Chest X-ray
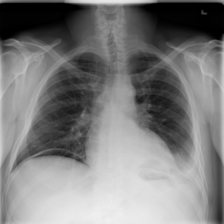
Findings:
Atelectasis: positive
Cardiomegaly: negative
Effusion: positive
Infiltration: positive
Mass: negative
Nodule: negative
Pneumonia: negative
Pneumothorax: negative
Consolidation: negative
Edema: negative
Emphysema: negative
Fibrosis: negative
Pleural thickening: negative
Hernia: negative